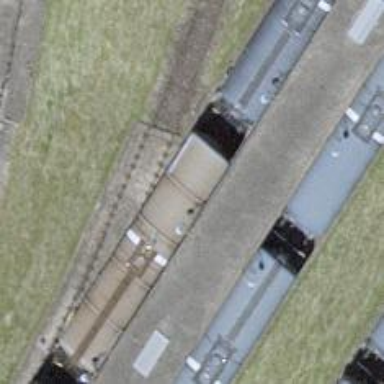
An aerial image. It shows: Single-track railway spur.